Question: i created an XPage with an richtext editor an an datepicker.
When i open documents with this XPage and change from the read to the edit mode. It will takes (without cache) 5-10 secconds to load (chrome just take 0,5 secconds).
The problem is as you can see, it will load a lot of dojo ressources.
It only happends while the richtext editor or/and the datepicker are in the XPage.
Is there a way to tell the domino server to send the dojo lib as one compressed file?
Or is there another solution to solve this problem.
Thanks.
the property 'xsp.resources.aggregate=true' does not work for this problem.

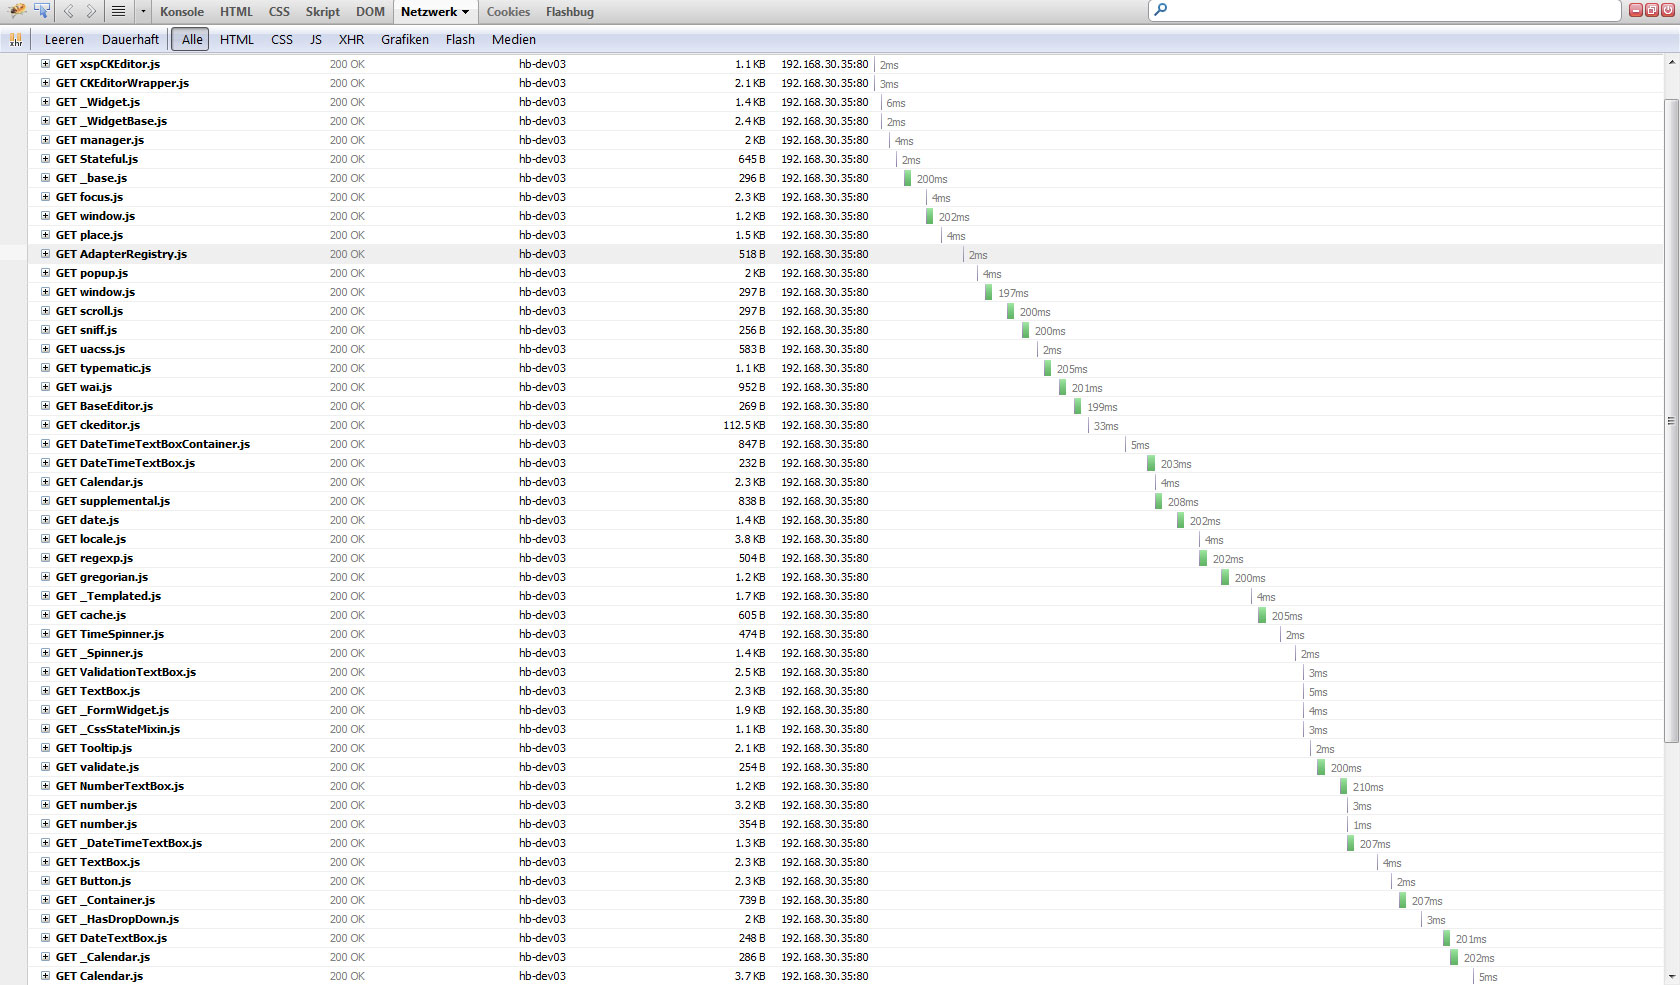
Answer: finally i found the problem. It will only cause if the editbutton makes a partial update on a panel with a document and a richtext editor inside. If i make a full refresh it will load the compressed files.